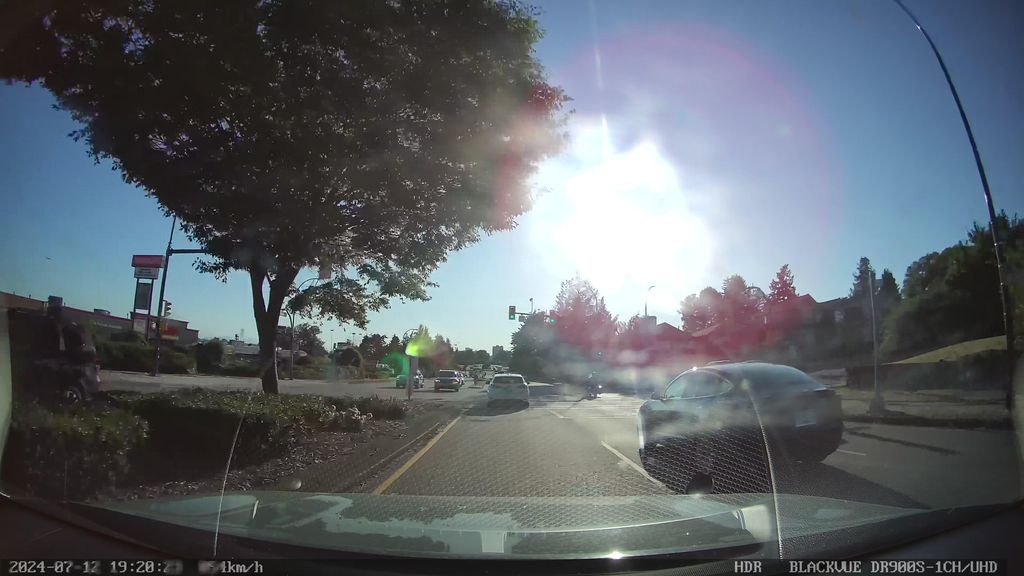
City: vancouver